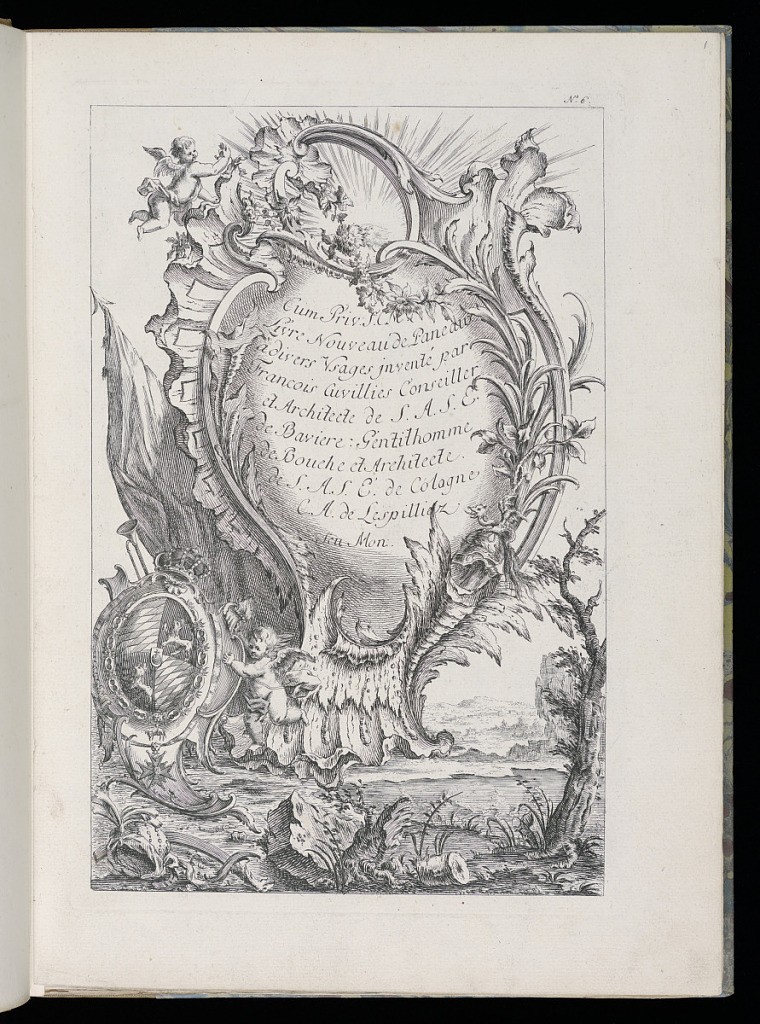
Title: Title Plate
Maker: François de Cuvilliés the Elder, Belgian, 1695 - 1768
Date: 1738–45
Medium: Engraving on off-white laid paper
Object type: Bound print
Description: Folio 2, title, plate 1 of series of 6. Second page of frontispiece of book. Within rectangular framing lines, a rocaille cartouche with winged putti at top and bottom, the putto figure at lower left supporting a crowned coat of arms. Printed text within cartouche.